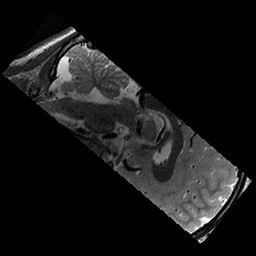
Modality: T2w
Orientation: sagittal
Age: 10
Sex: male
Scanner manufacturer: siemens
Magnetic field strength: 3 T
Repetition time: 9.23 s
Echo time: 0.067 s